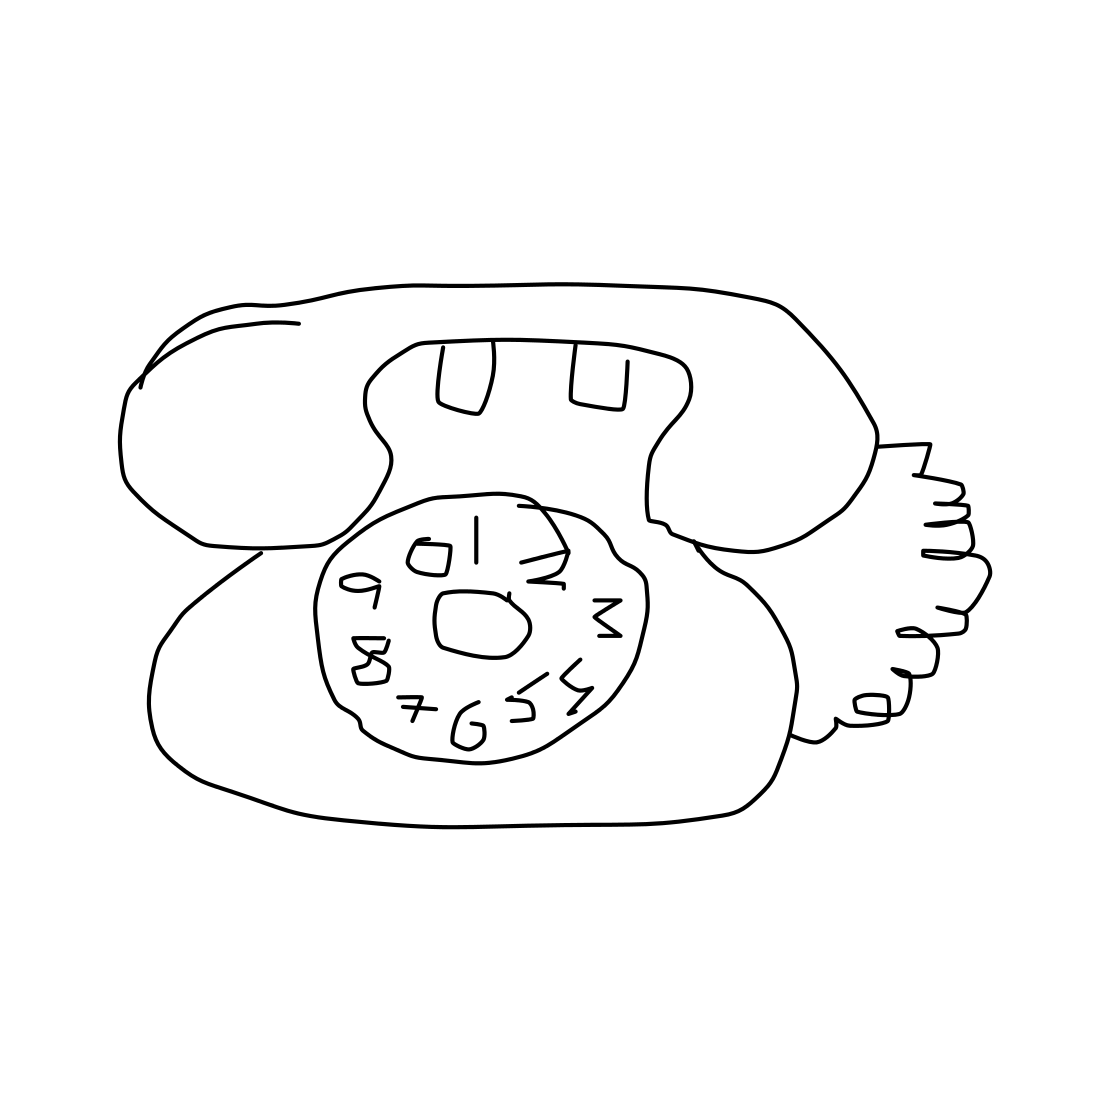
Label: telephone